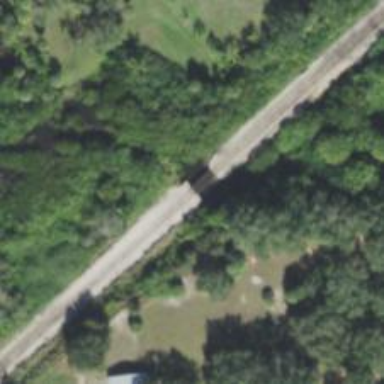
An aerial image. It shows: Bridge over railway line.